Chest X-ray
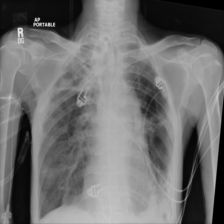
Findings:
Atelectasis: negative
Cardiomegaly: negative
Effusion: negative
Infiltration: negative
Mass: negative
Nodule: negative
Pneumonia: positive
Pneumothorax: negative
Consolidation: negative
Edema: negative
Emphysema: negative
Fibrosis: positive
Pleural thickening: negative
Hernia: negative